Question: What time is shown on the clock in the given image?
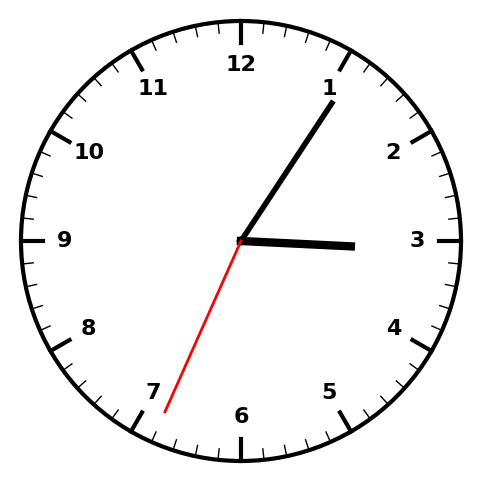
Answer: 03:05:34